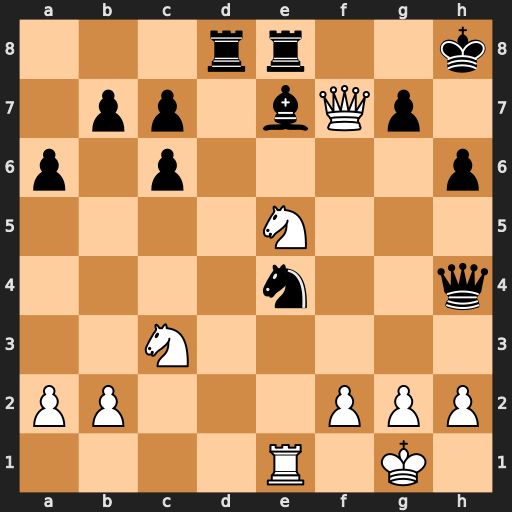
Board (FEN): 3rr2k/1pp1bQp1/p1p4p/4N3/4n2q/2N5/PP3PPP/4R1K1
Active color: w
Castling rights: -
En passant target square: -
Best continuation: Ng6+ Kh7 Nxh4